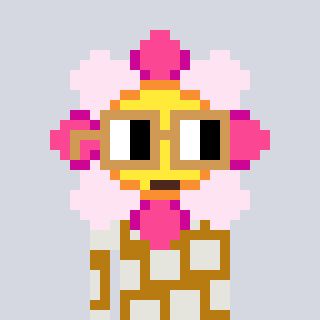
a pixel art character with square brown glasses, a flower-shaped head and a gold-colored body on a cool background